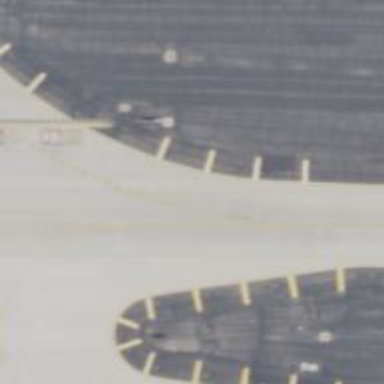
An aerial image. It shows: Image of taxiway at airport.